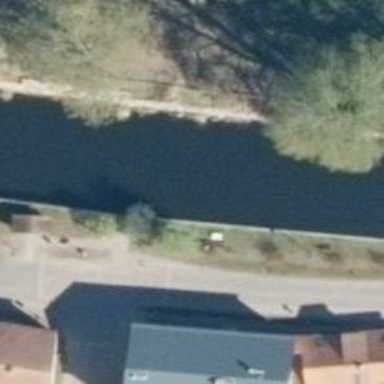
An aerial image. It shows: Canal.